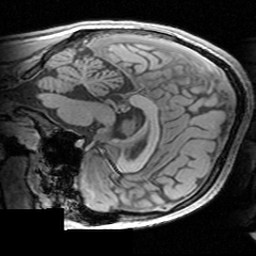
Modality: T1w
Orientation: sagittal
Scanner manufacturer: siemens
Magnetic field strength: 3 T
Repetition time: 1.63 s
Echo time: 0.00311 s